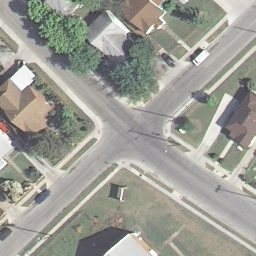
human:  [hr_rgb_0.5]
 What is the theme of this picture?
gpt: intersection

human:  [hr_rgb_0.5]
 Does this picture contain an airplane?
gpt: no

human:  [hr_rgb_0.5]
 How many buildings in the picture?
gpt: five

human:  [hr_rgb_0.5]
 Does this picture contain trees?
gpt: yes

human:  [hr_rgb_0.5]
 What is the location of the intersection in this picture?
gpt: center